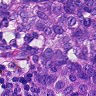
Metastatic tissue present: yes